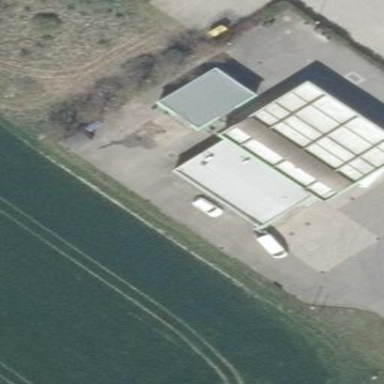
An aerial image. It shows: Fuel station with roof.